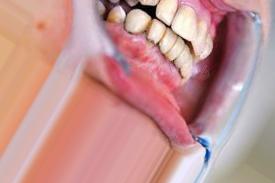
Condition: Tooth Discoloration